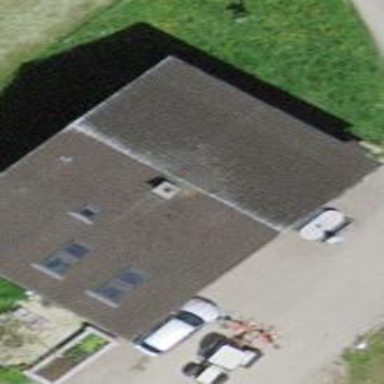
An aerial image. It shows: Farm building.